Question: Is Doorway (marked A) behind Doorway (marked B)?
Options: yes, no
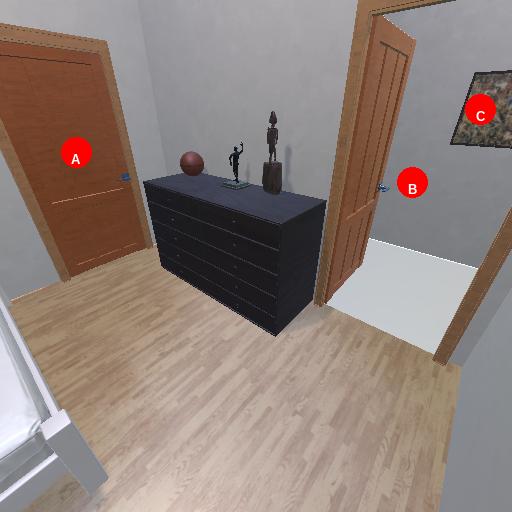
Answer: yes